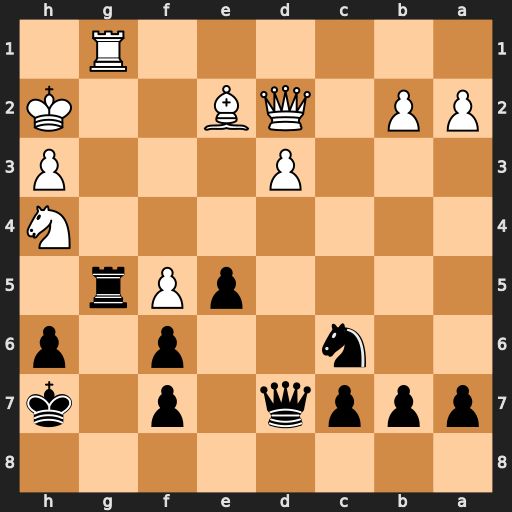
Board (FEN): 8/pppq1p1k/2n2p1p/4pPr1/7N/3P3P/PP1QB2K/6R1
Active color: b
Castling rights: -
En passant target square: -
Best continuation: Rxg1 Kxg1 Qd4+